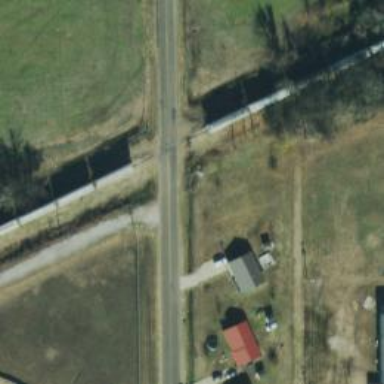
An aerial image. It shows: Railway level crossing.